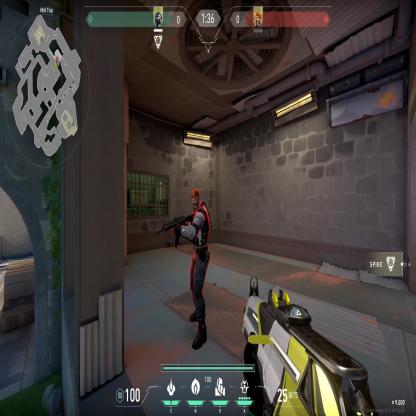
Label: enemy